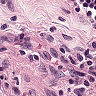
Metastatic tissue present: no